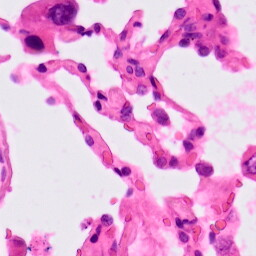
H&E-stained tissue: Lung